Question: I'm rendering a usual textarea like this:
'''
@Html.TextAreaFor(x => x.Description)
'''
I expected to see an empty textarea but here is what I see instead (I selected the first line to make it more clear):

I checked out the generated html and it contains a line break between an opening and closing tags:
'''
<textarea class="form-control" cols="20" id="Description" name="Description" rows="2">
</textarea>
'''
Is that done by design? Can I change this behaviour?
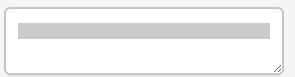
Answer: After saw your question, I research on Google to see what is the issue behind extra line in '@Html.TextAreaFor'. Have a look.
There are some articles those are related to your issue:-
<URL>
<URL>
Articles suggested that basic issue in 'TextAreaHelper' class which is used by '@Html.TextAreaFor'.
'''
private static MvcHtmlString TextAreaHelper(HtmlHelper htmlHelper,
ModelMetadata modelMetadata, string name, IDictionary<string,
object> rowsAndColumns, IDictionary<string, object> htmlAttributes)
{
// Some initialization here...
TagBuilder tagBuilder = new TagBuilder("textarea");
// Some more logic...
tagBuilder.SetInnerText(Environment.NewLine + attemptedValue);
return tagBuilder.ToMvcHtmlString(TagRenderMode.Normal);
}
'''
and the issue in above code is
'''
tagBuilder.SetInnerText(Environment.NewLine + attemptedValue);
'''
That's why actual output of '@Html.TextAreaFor' will be like this and extra line shows up:-
'''
<textarea>&#13;&#10;This is the content...</textarea>
'''
The workaround of this problem is to
Implementing a Javascript onLoad fix to remove the offending encoding from all textareas:
'''
$("textarea").each(function () { $(this).val($(this).val().trim()); });
'''
create your own helper for rendering textarea markup in views
'''
public static MvcHtmlString FixedTextAreaFor<TModel, TProperty>(
this HtmlHelper<TModel> htmlHelper, Expression<Func<TModel, TProperty>> expression)
{
return new MvcHtmlString(htmlHelper.TextAreaFor(expression)
.ToHtmlString()
.Replace(">&#13;&#10;", ">" + Environment.NewLine));
}
'''
These articles also suggested that this problem will be fixed in MVC 4 Developer Preview!